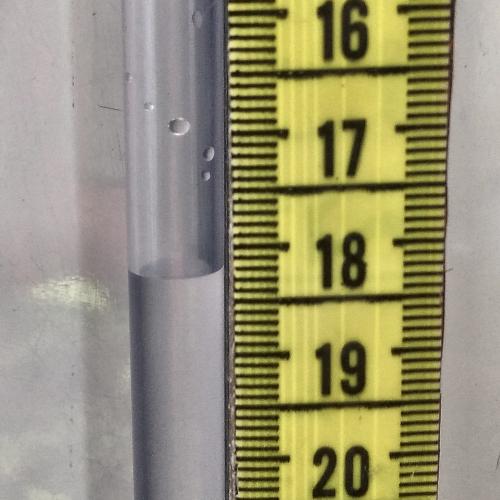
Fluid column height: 18.2 cm